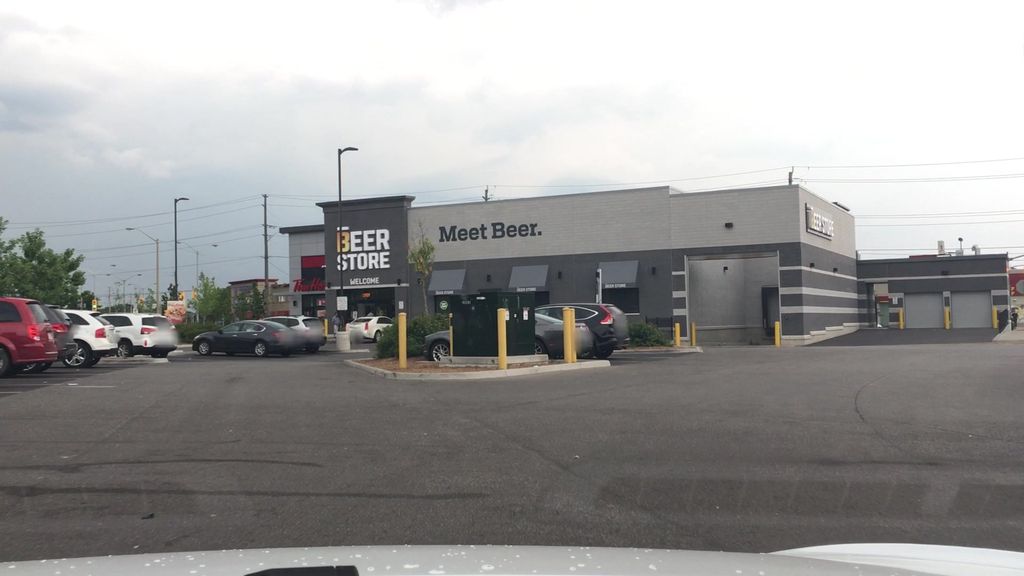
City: toronto